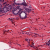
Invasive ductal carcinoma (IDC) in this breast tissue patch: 0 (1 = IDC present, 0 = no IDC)